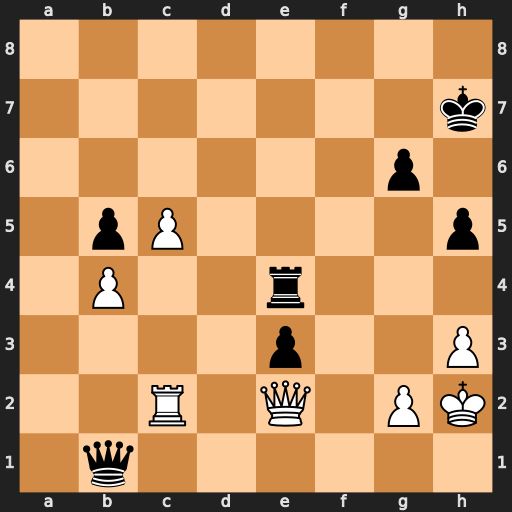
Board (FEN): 8/7k/6p1/1pP4p/1P2r3/4p2P/2R1Q1PK/1q6
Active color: w
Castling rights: -
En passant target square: -
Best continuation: c6 Qxb4 c7